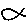
Label: fish